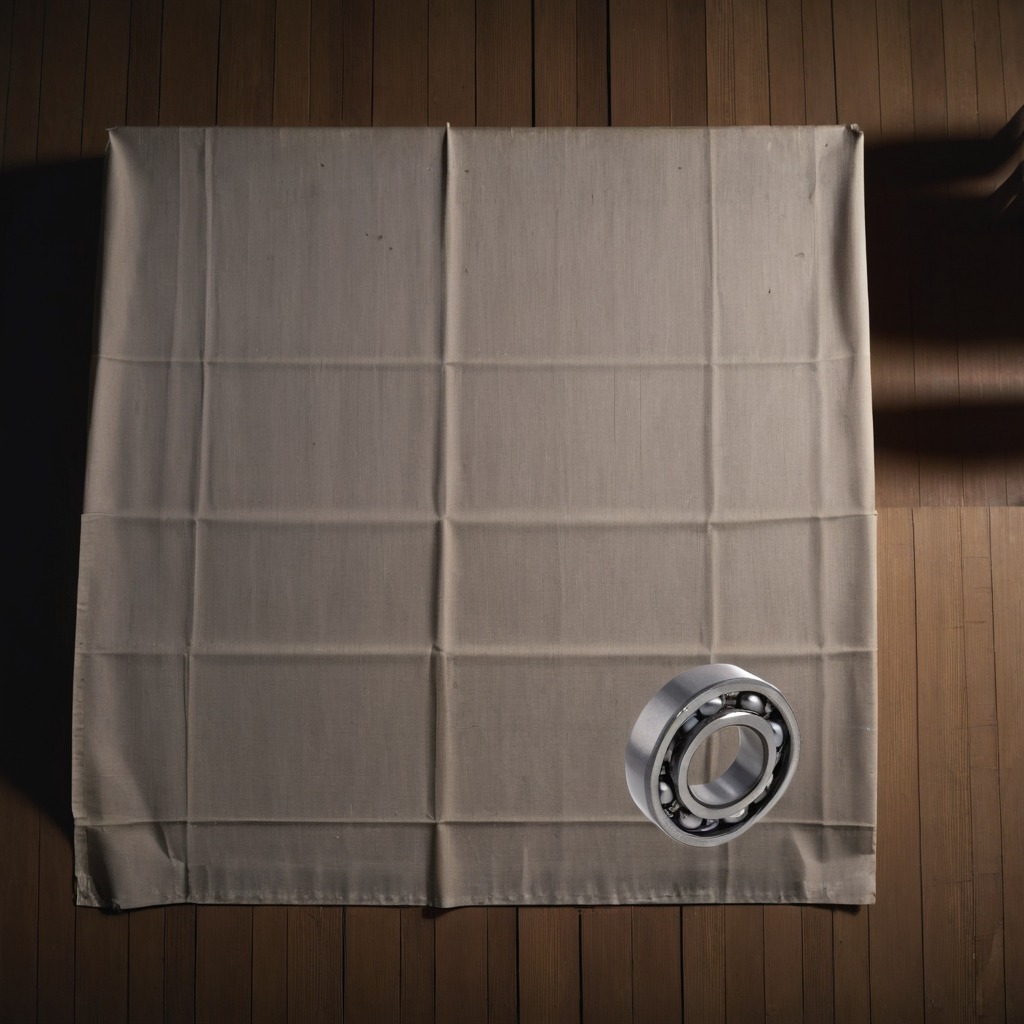
A metal ball bearing is lying on the wooden table inside a workshop at night.